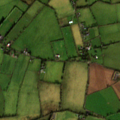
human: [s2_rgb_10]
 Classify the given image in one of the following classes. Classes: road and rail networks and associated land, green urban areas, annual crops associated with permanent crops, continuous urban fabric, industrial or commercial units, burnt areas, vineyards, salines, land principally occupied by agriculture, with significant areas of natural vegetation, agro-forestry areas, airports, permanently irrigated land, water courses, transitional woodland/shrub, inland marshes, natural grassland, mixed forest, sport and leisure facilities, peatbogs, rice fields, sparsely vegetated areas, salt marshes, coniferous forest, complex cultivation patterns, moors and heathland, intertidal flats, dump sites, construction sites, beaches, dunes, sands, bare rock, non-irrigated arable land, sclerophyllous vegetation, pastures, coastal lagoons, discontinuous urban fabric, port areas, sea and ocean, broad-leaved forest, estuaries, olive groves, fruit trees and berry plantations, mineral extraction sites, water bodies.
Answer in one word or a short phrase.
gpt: pastures